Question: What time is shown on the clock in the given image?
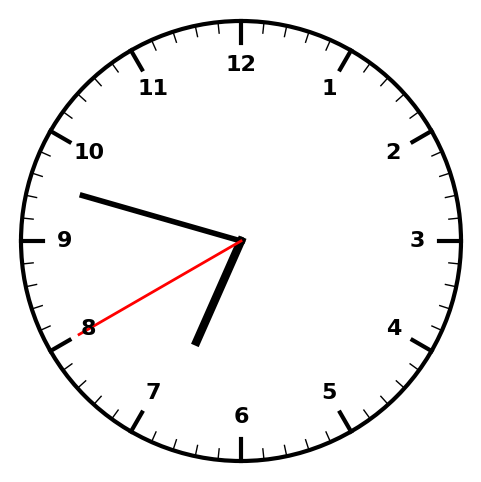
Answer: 06:47:40